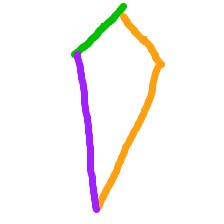
Shape: kite